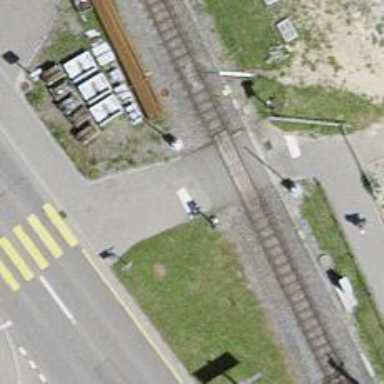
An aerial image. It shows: Cycle barrier.